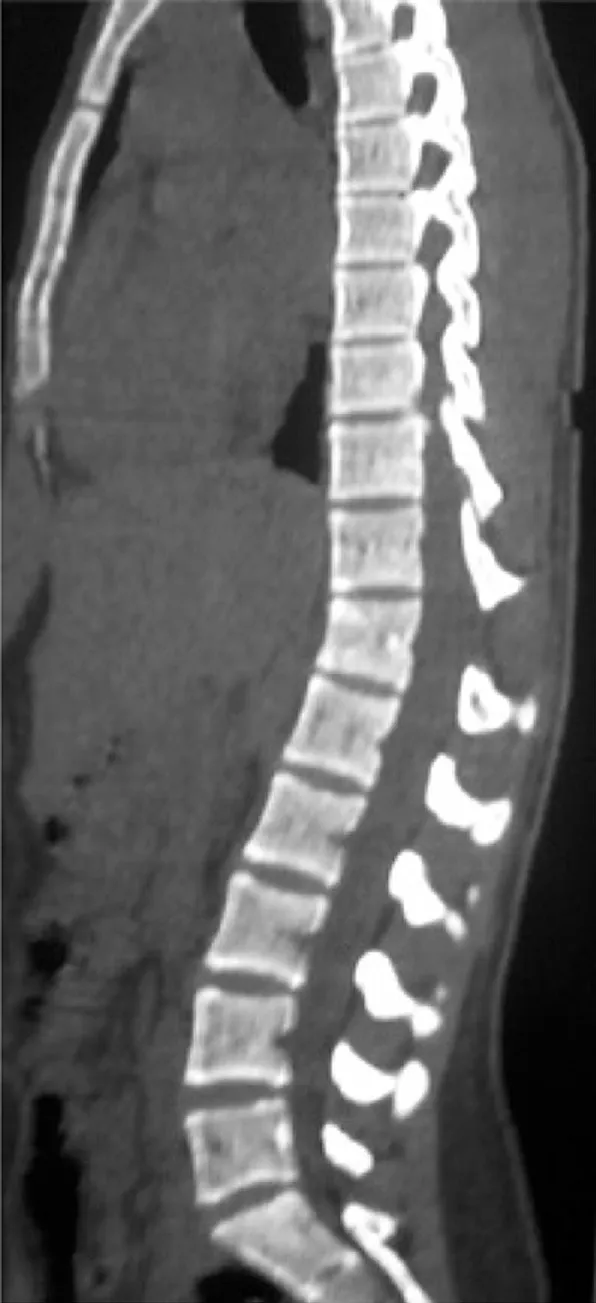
Sagittal computed tomography scan showing an enlargement of T11 and T12 spinous processes, which suggests a ligament injury.
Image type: radiology (ct)